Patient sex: M
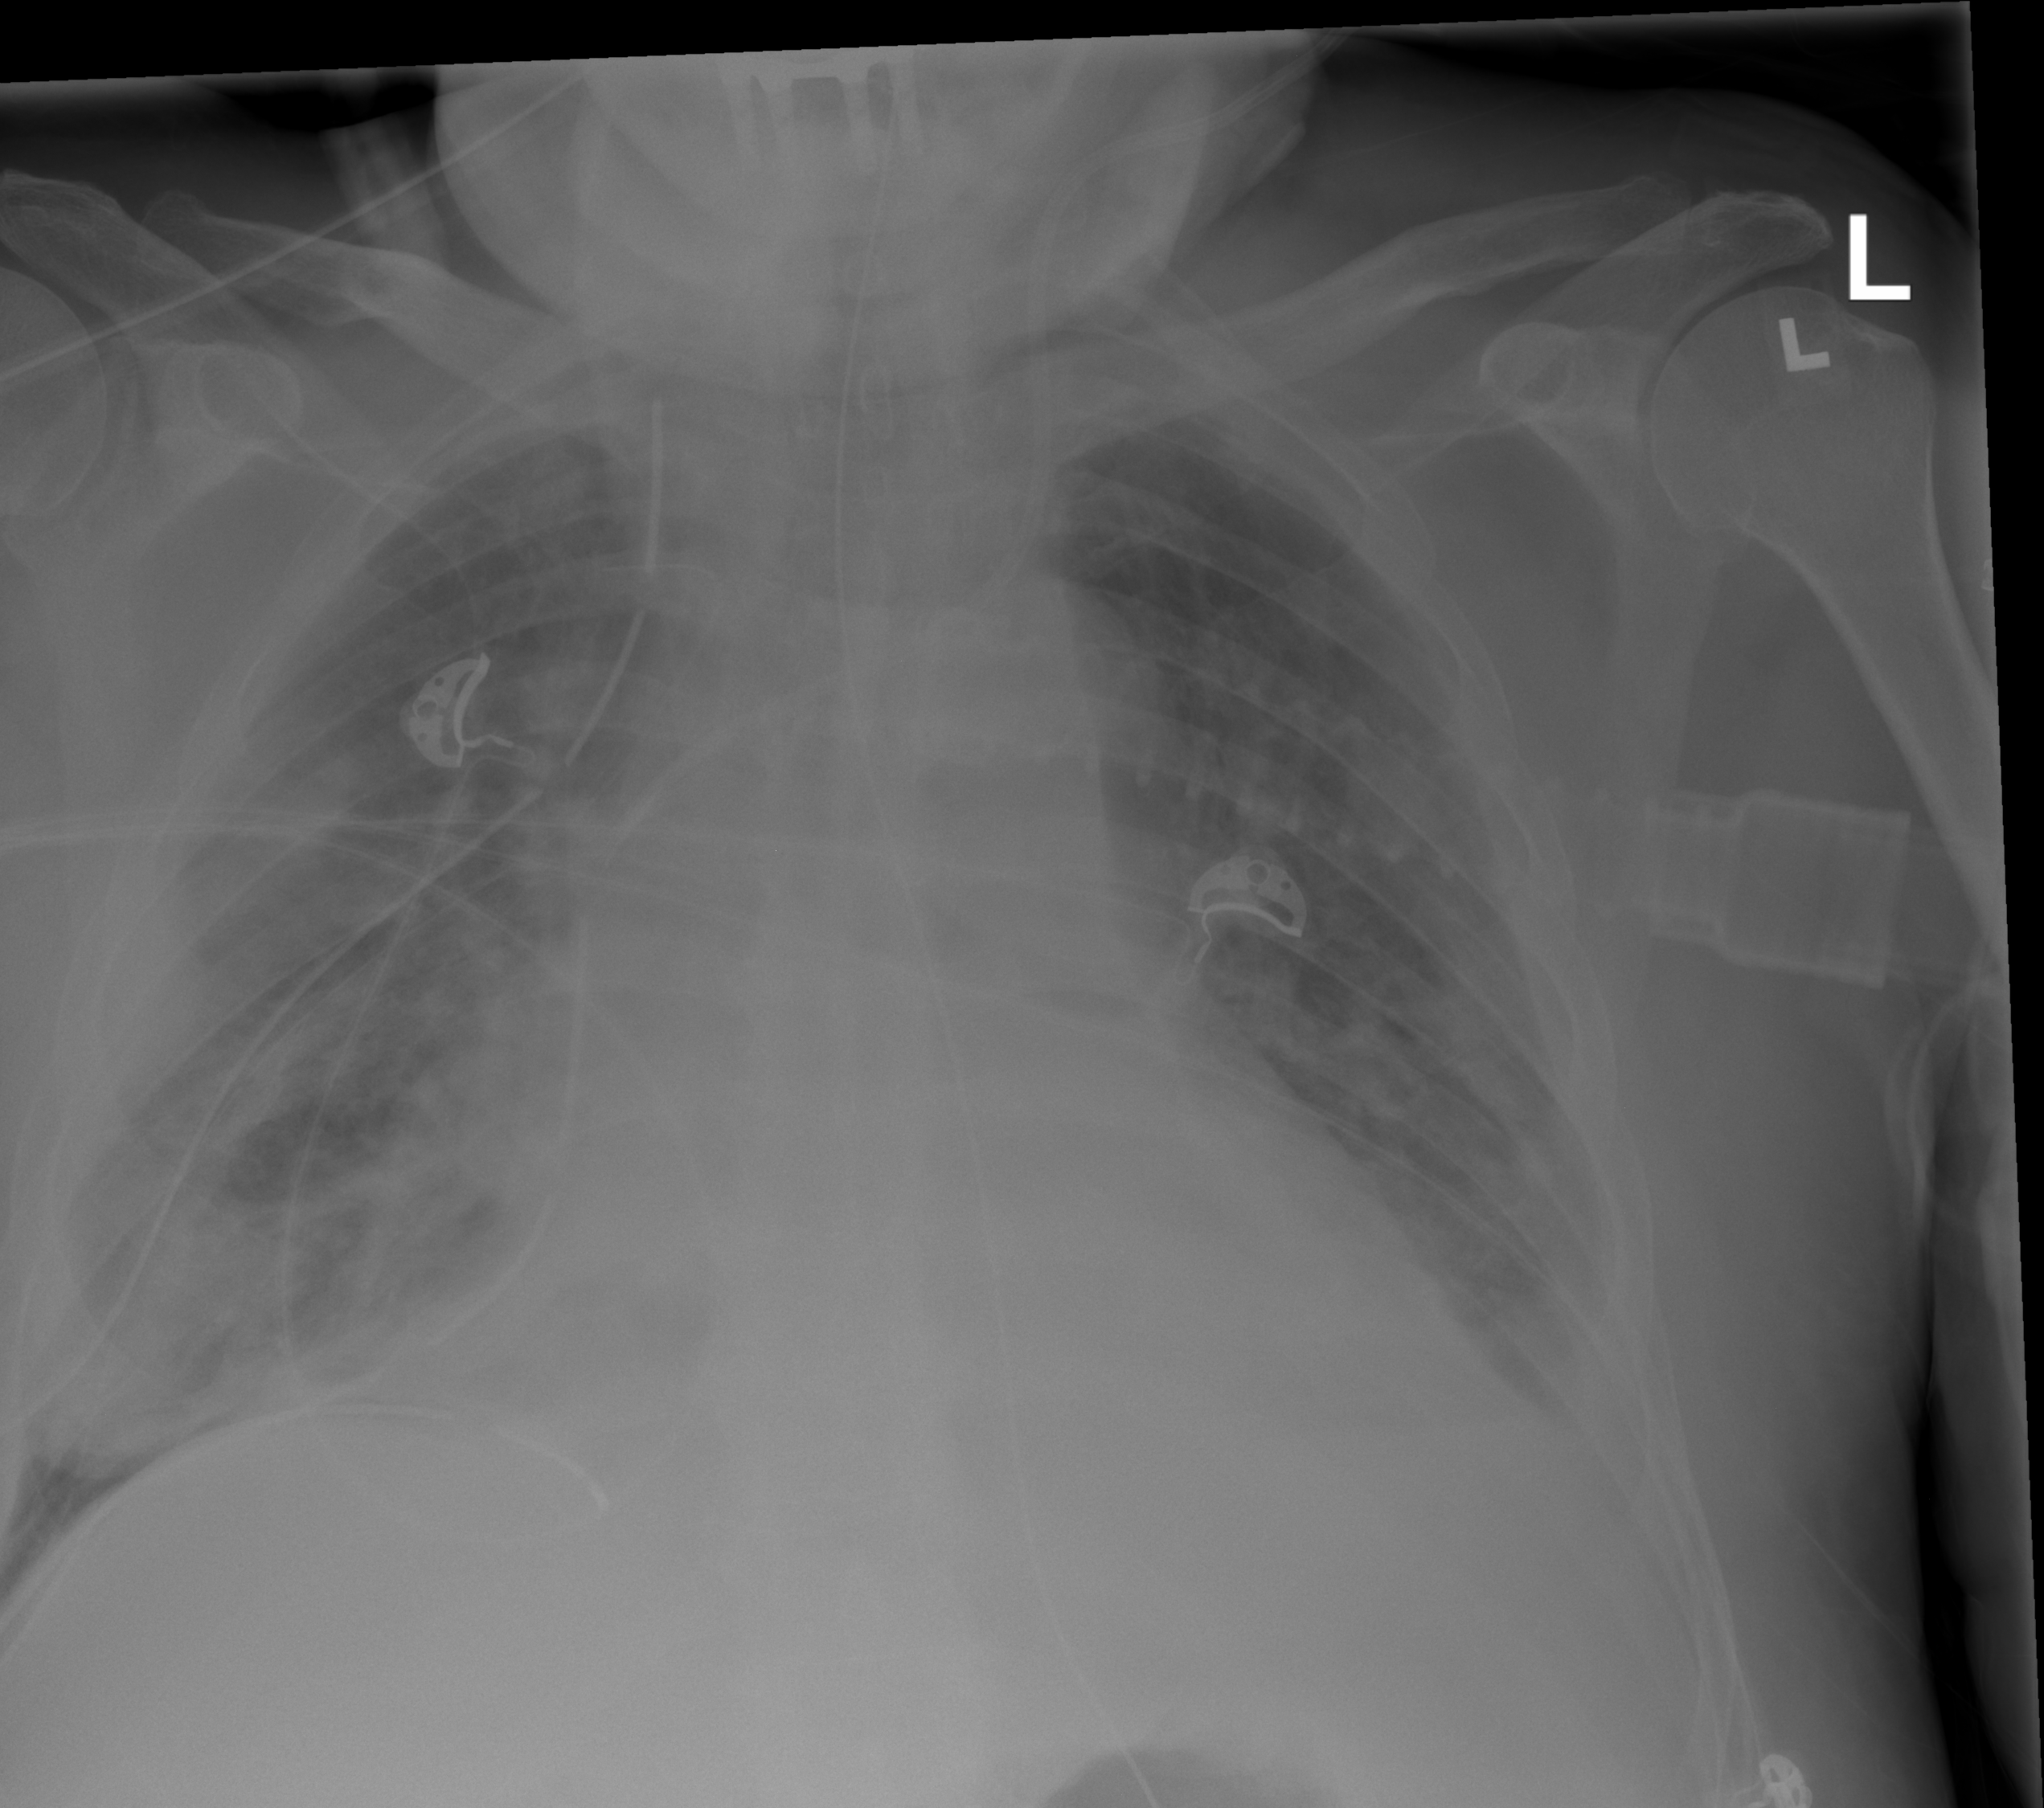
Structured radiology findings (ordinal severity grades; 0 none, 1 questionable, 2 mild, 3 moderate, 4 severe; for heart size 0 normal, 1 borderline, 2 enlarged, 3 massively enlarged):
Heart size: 1
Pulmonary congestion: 2
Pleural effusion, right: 2
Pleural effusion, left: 2
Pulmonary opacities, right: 2
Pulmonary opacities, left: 2
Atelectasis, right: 3
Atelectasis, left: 2